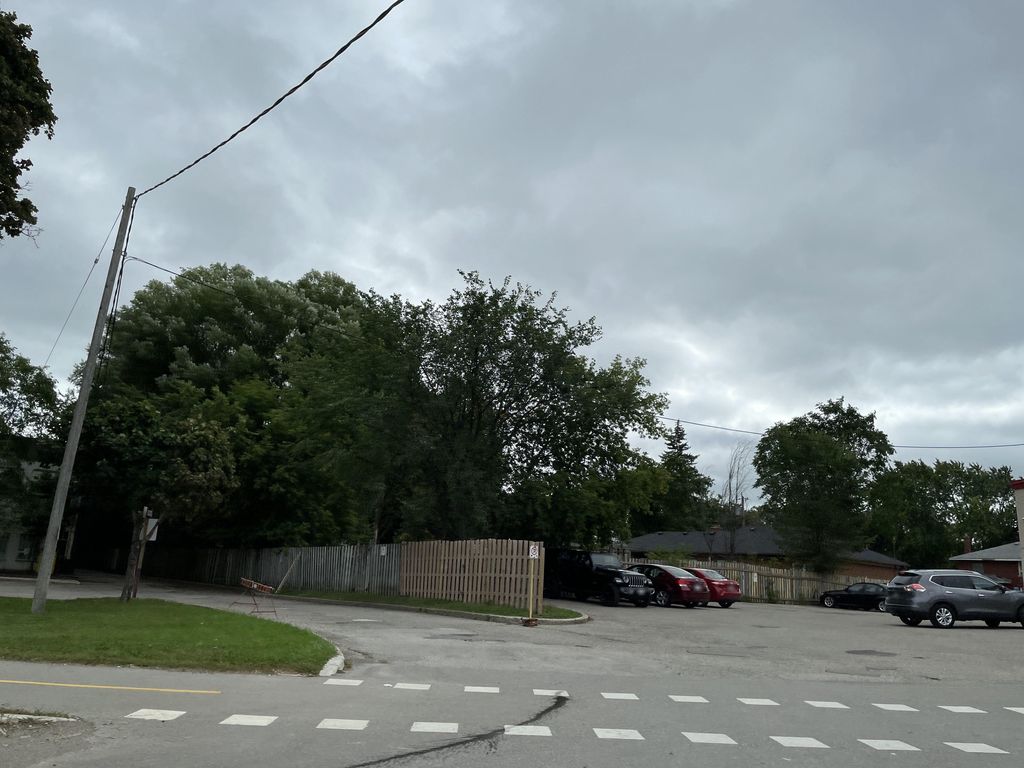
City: kitchener-waterloo